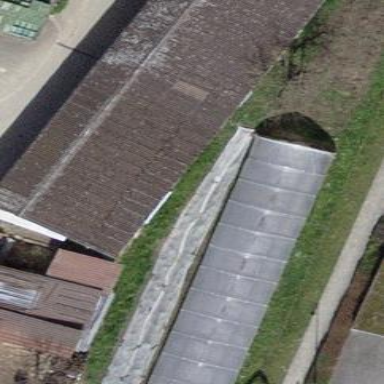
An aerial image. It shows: Greenhouse.